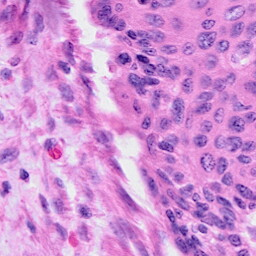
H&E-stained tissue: Cervix